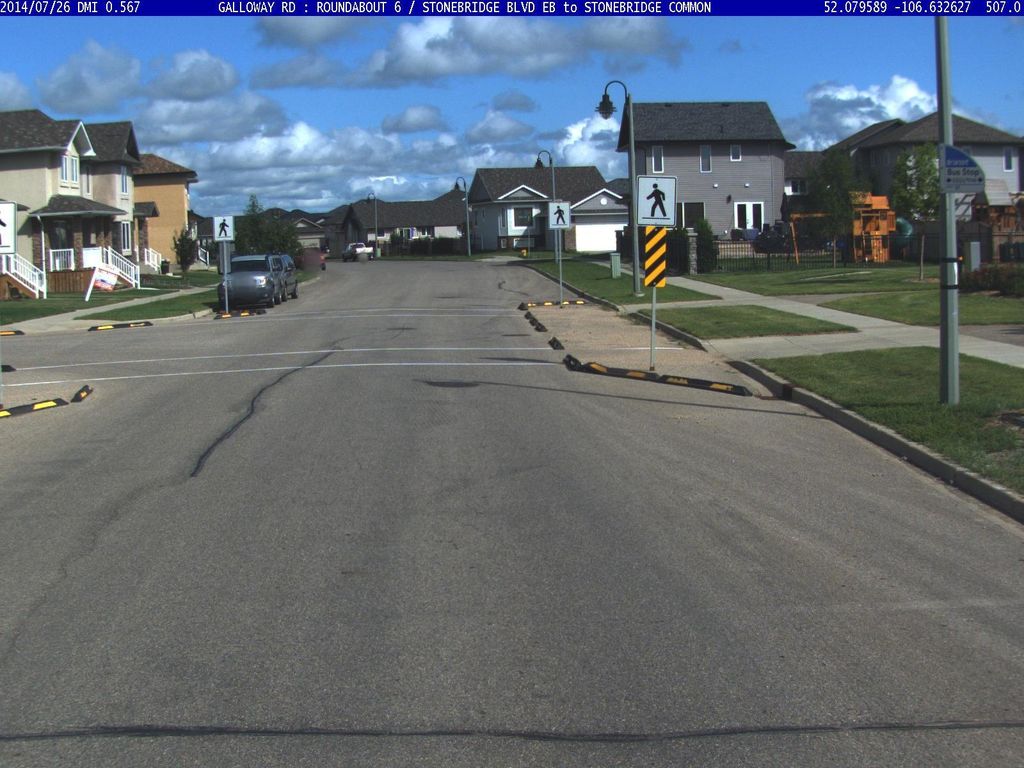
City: saskatoon